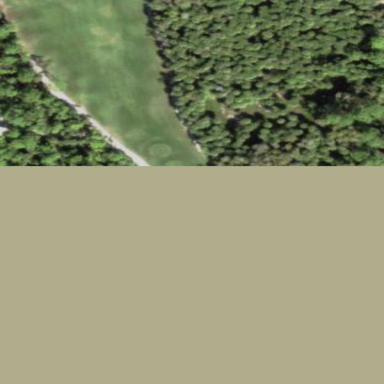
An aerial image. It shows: Sandy area is golf bunker.